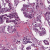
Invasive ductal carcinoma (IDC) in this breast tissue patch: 1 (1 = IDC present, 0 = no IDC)